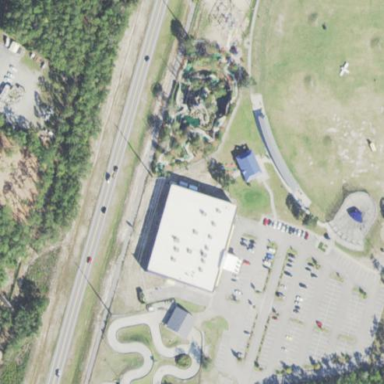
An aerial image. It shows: Miniature golf leisure land.